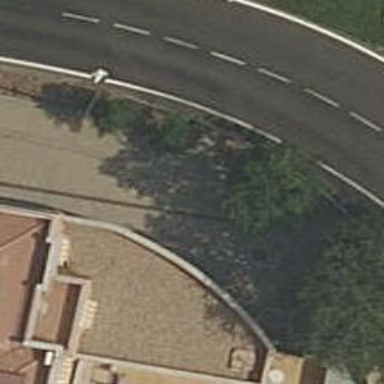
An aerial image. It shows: Paved footway with grade1 tracktype.